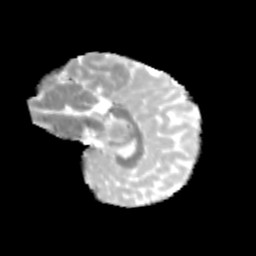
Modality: MD
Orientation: sagittal
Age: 10
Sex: female
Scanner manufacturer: siemens
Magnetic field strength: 3 T
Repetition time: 3.8 s
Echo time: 0.07 s